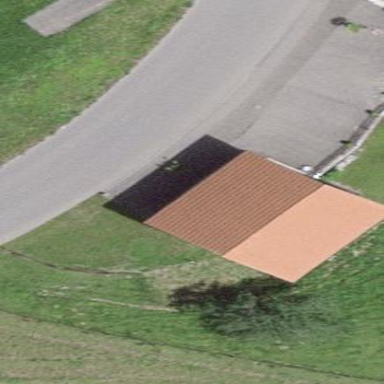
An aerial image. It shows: Garage.